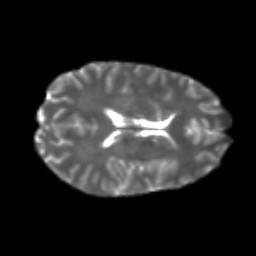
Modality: T2w
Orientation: axial
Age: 25
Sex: male
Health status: healthy
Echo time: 0.074 s